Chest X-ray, PA view. Patient: 15 years old, sex M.
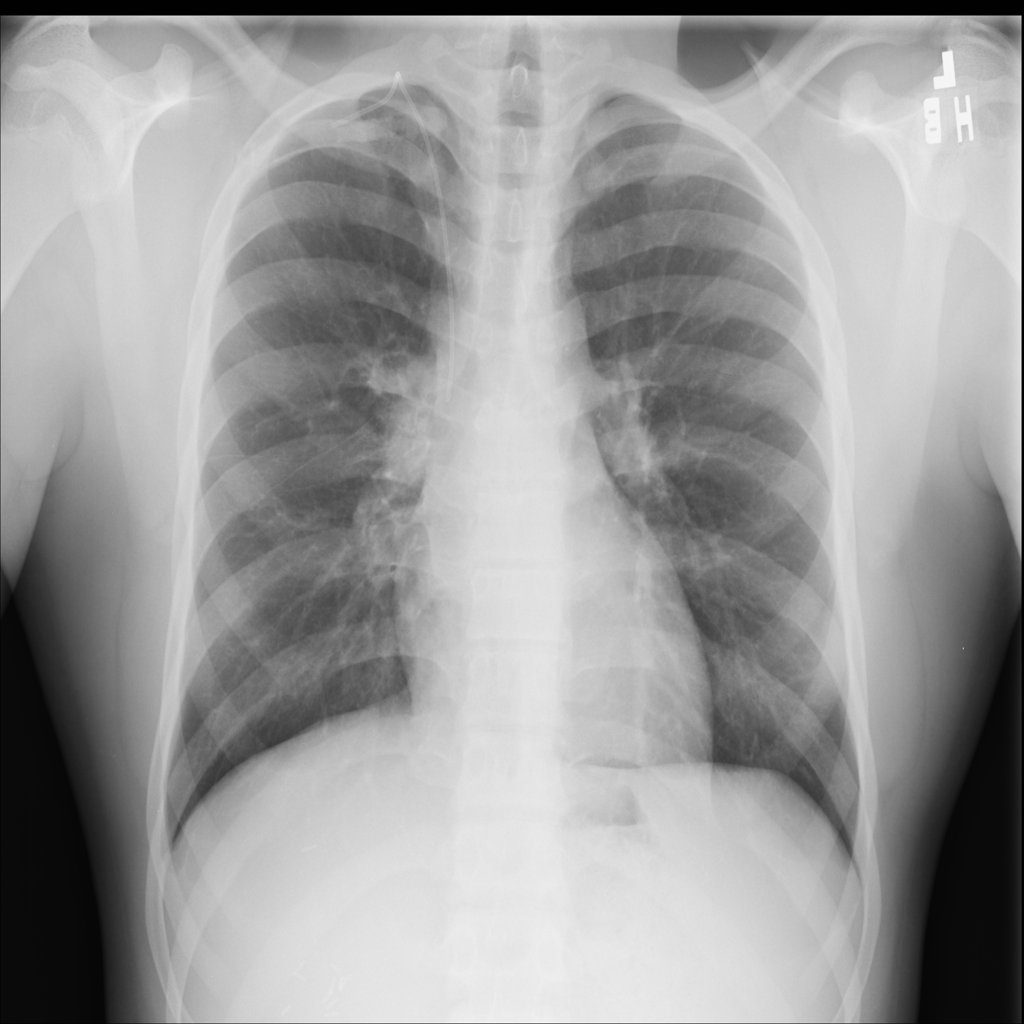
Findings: No Finding